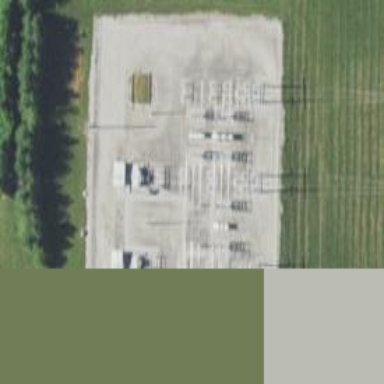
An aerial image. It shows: Distribution level power substation enclosed by fence.